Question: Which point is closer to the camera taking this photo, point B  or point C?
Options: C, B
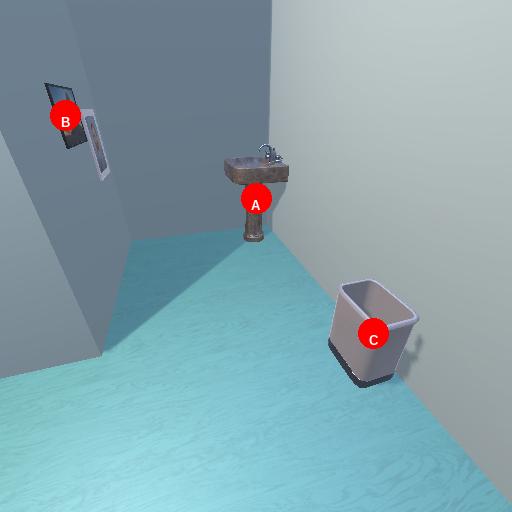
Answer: C